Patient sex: F
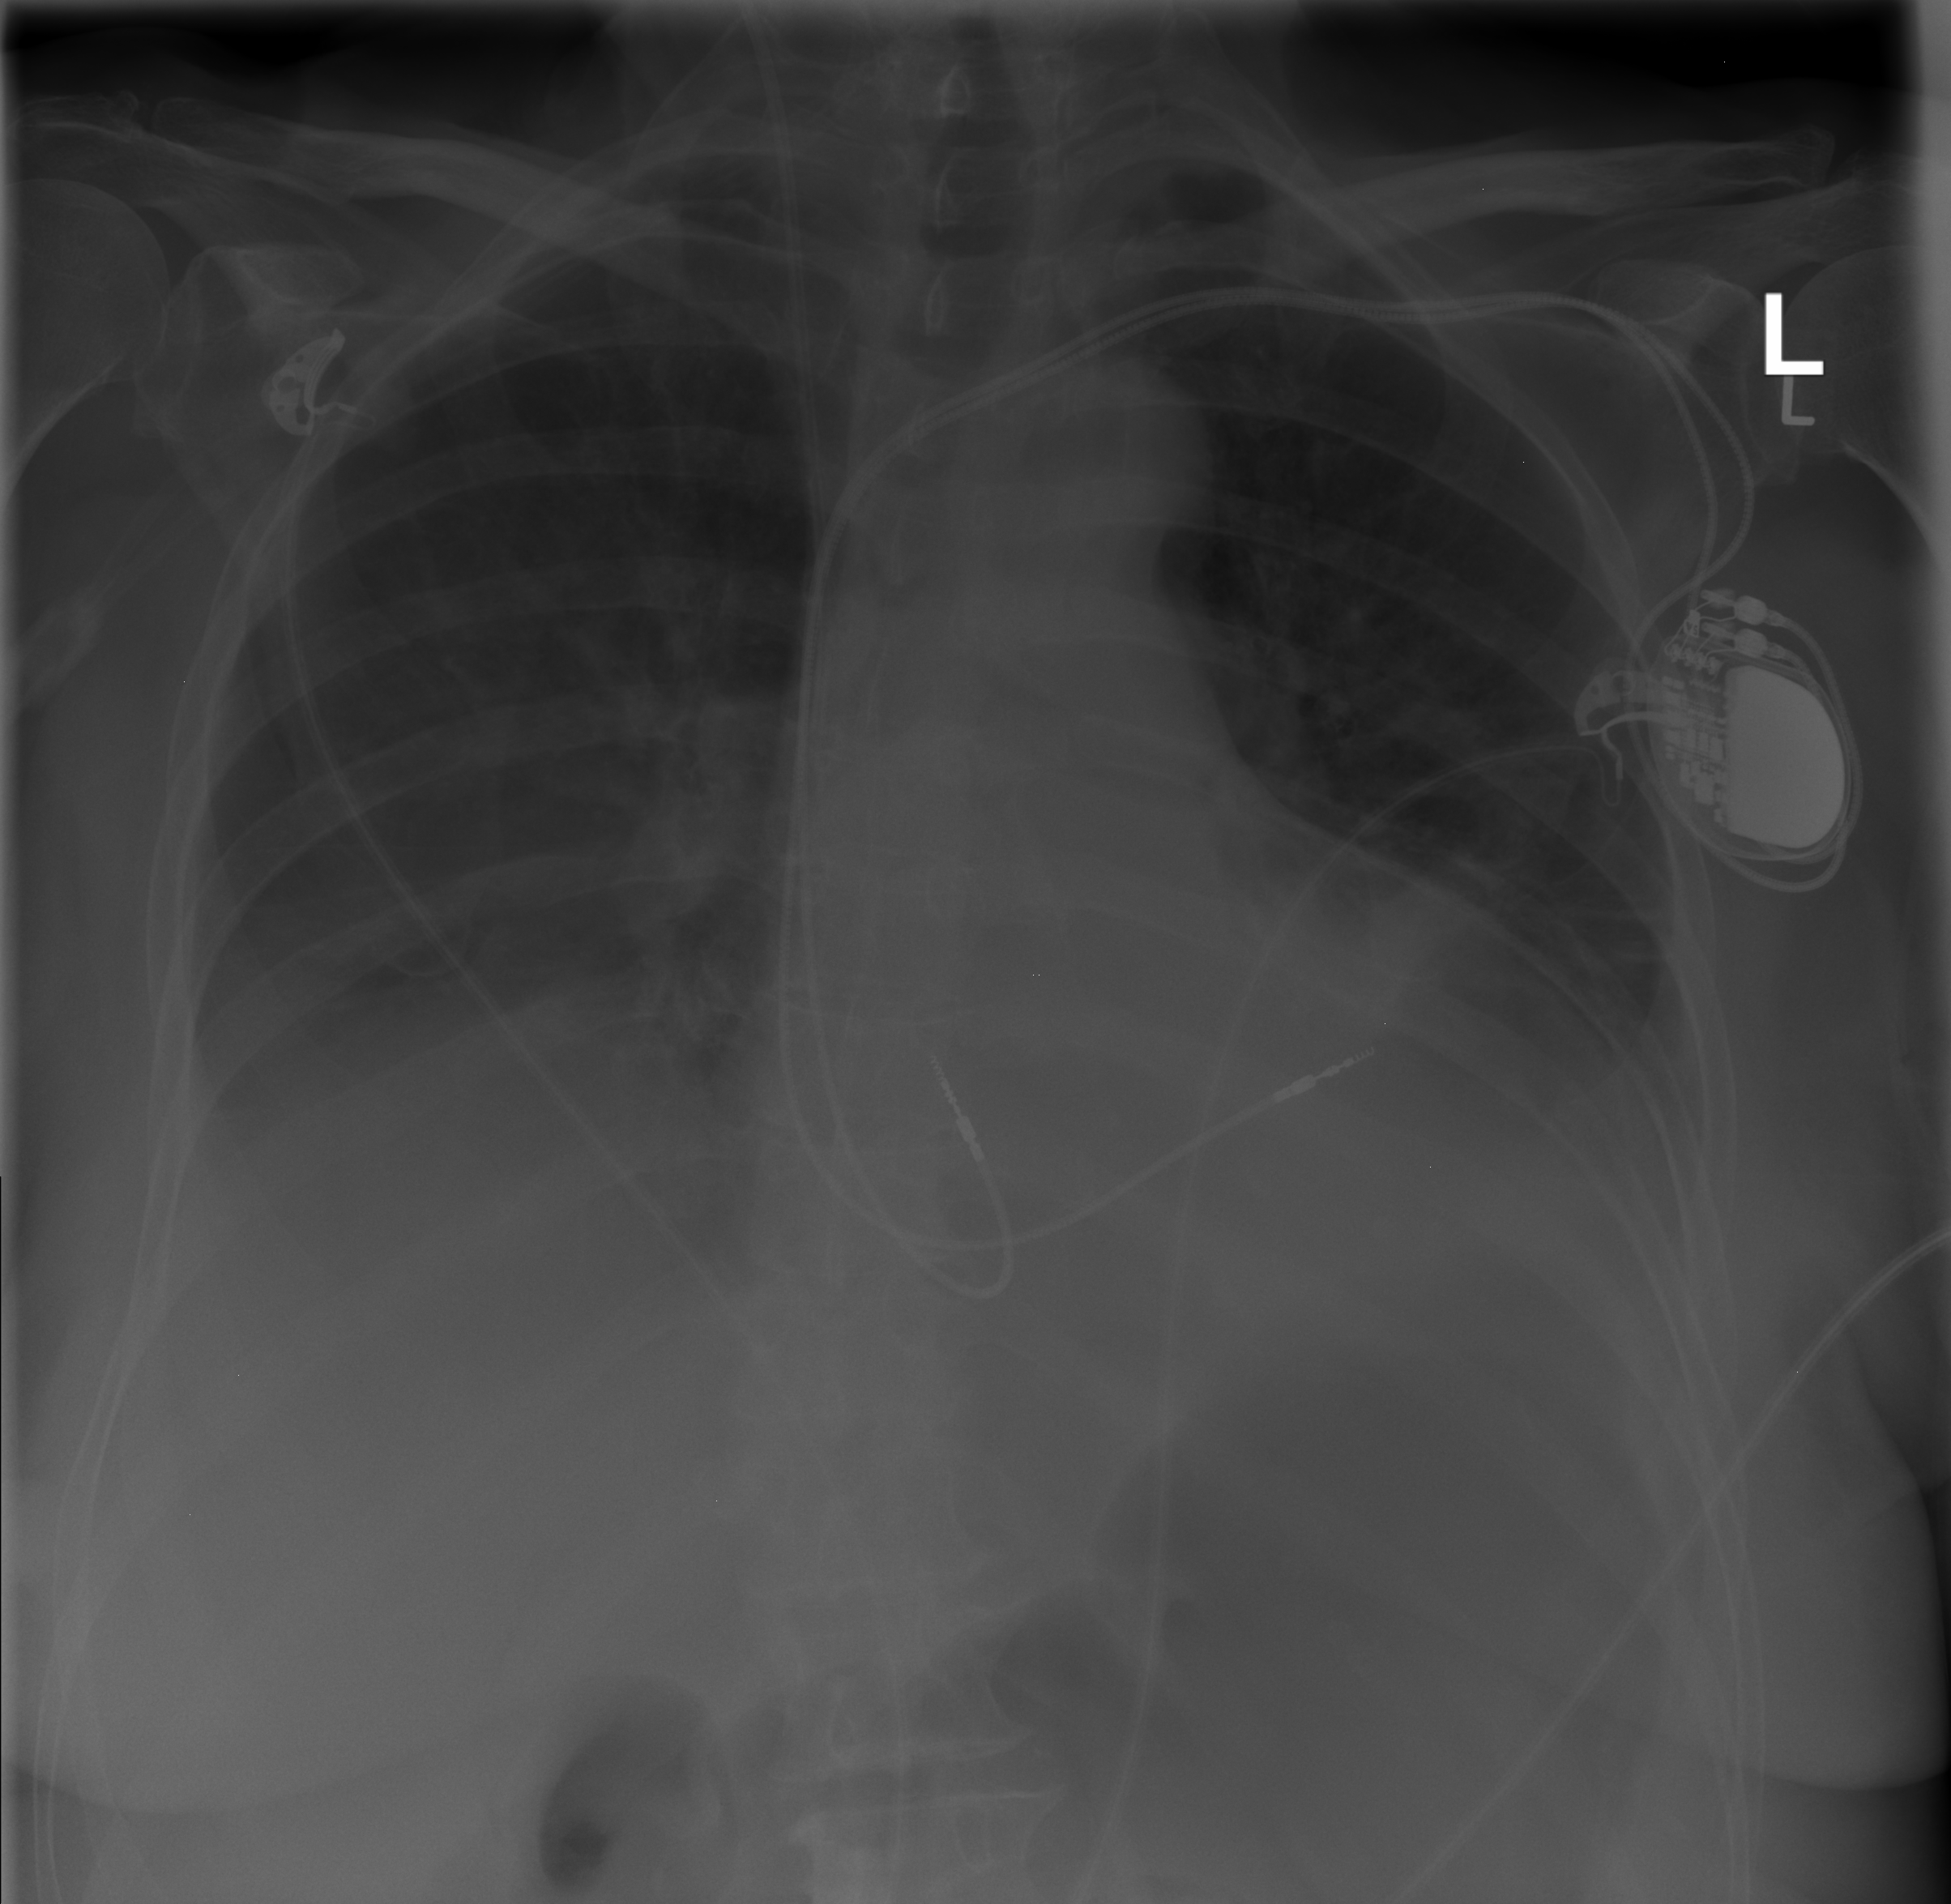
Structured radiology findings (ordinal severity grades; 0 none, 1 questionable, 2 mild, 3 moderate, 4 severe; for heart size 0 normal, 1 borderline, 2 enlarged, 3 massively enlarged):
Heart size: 2
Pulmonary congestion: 0
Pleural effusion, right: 2
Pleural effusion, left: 2
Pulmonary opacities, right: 0
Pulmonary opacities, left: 0
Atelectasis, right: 2
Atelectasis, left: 2